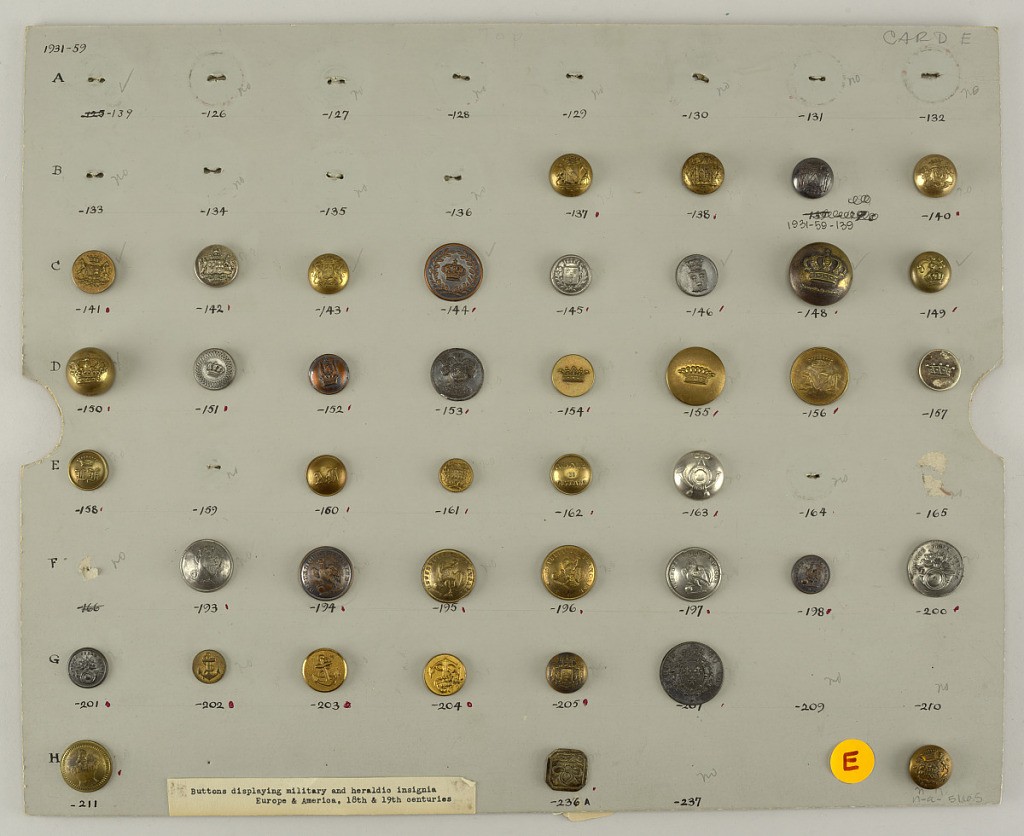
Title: Button
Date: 19th century
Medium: Brass
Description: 1931-59-162: Convex button with "Colonie de Citeaux". Brass bac...;     1931-59-194: On card E50